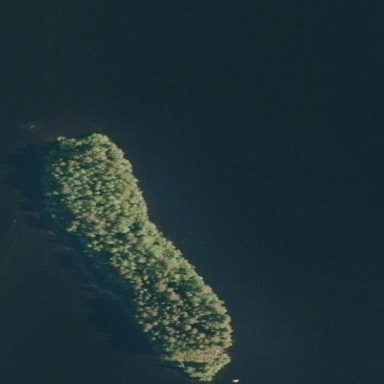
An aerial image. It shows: Island.